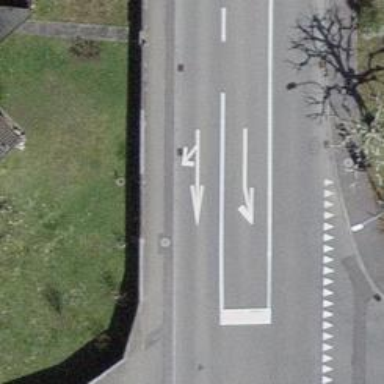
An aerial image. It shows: Tertiary road with asphalt surface.